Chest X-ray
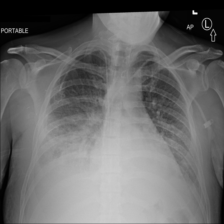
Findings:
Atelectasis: positive
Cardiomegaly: negative
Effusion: positive
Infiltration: positive
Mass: negative
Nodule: negative
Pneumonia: negative
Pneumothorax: negative
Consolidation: negative
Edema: negative
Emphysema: negative
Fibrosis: negative
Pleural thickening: negative
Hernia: negative